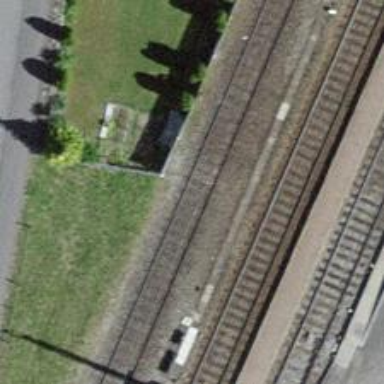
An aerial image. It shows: Railway switch.